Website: ulta-beauty
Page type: account-selection
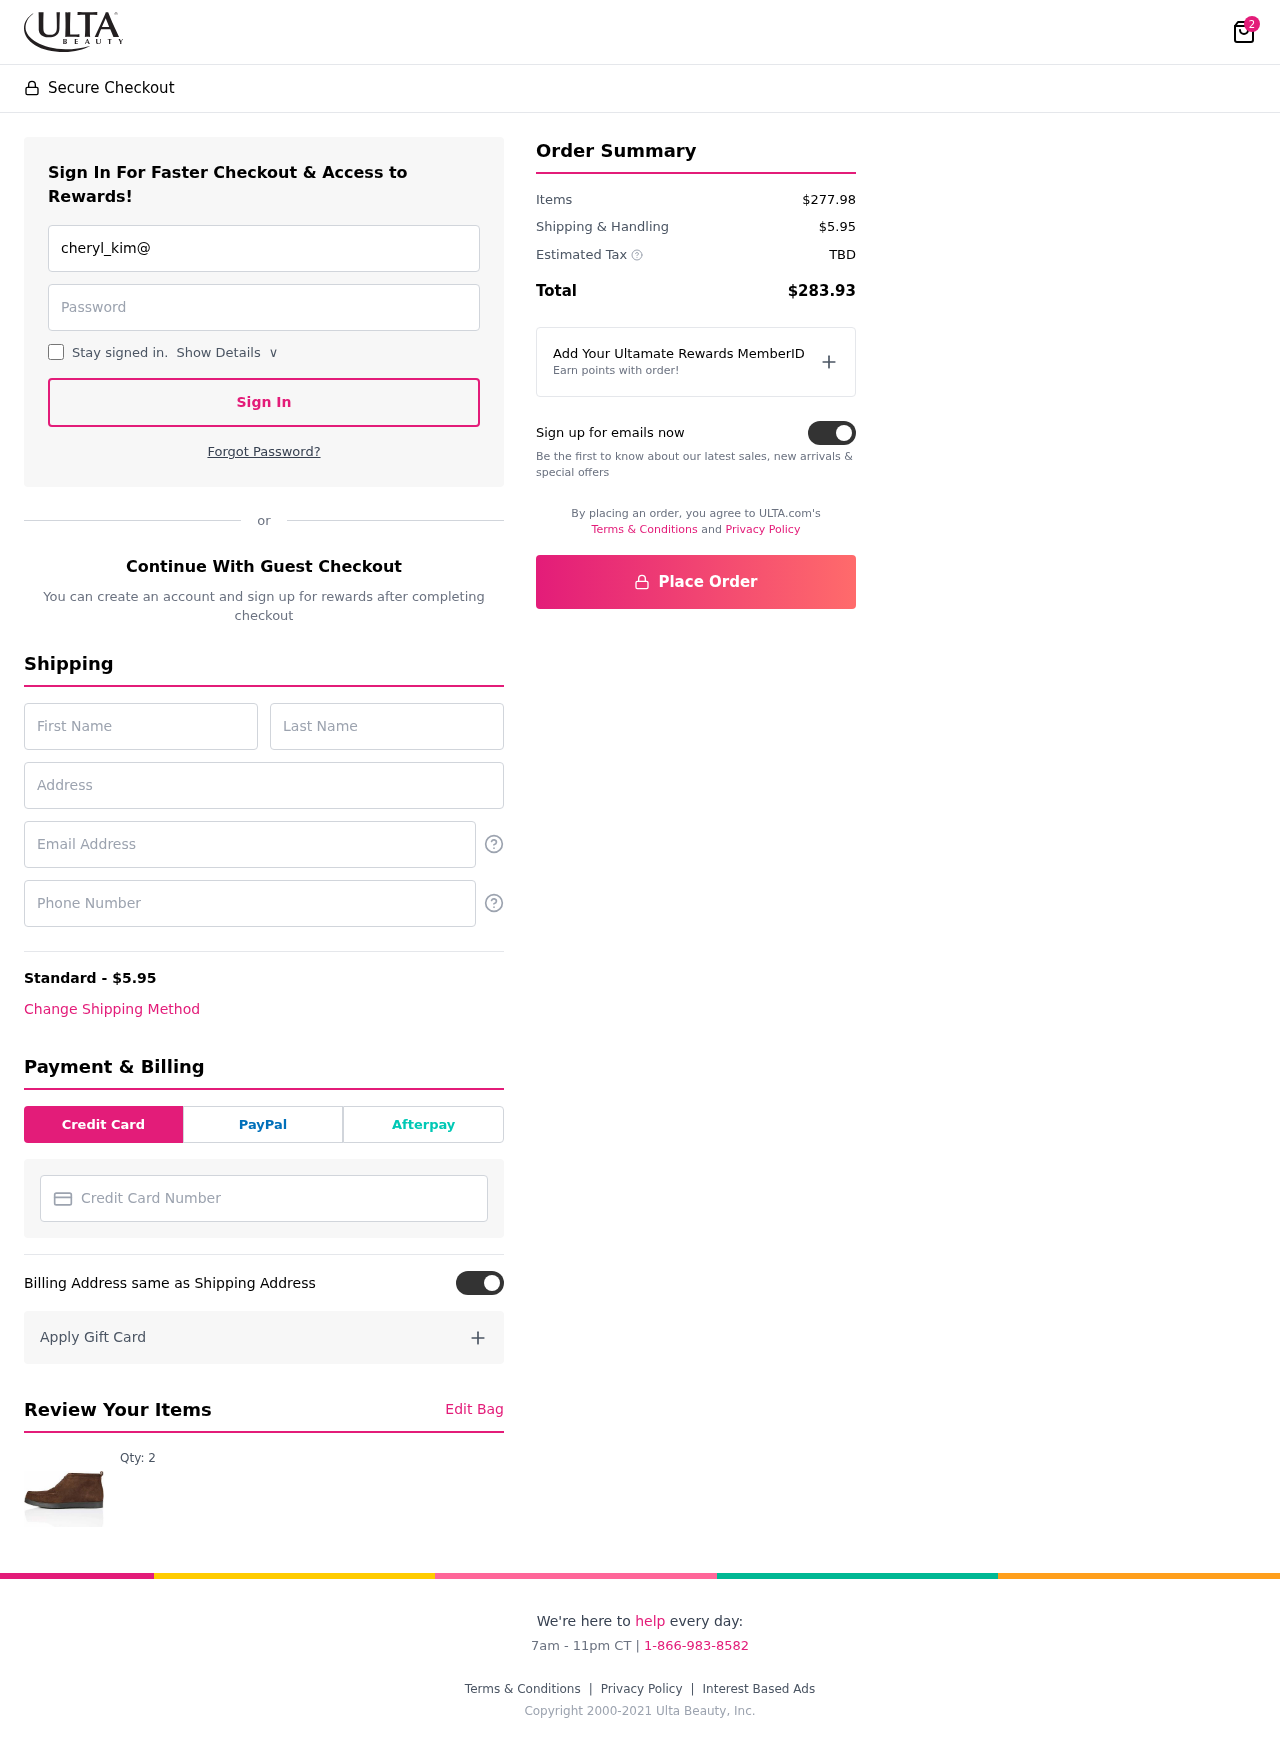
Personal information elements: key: PII_CARD_NUMBER
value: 6011 3867 6784 4647
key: PII_EMAIL
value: cheryl_kim@yahoo.com
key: PII_EMAIL2
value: cheryl_kim@yahoo.com
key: PII_FIRSTNAME
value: Cheryl
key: PII_LASTNAME
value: Kim
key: PII_PHONE
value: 2262109214
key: PII_STREET
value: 0452 Martinez Flats
Product elements: key: PRODUCT1_QUANTITY
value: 2
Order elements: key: ORDER_NUM_ITEMS
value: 2
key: ORDER_SHIPPING_COST
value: $5.95
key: ORDER_SUBTOTAL
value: $277.98
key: ORDER_TAX
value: TBD
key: ORDER_TOTAL
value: $283.93